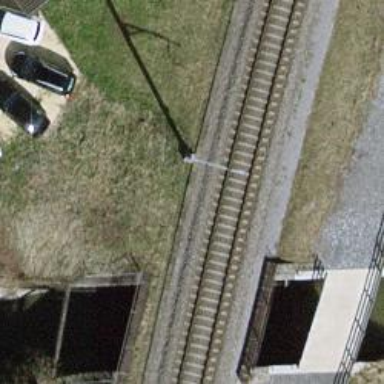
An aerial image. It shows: Bridge over railway with electrified contact lines.